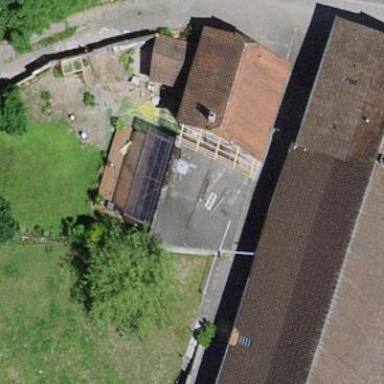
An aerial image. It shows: Garage building.